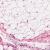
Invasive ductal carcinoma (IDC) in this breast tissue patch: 0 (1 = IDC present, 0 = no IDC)